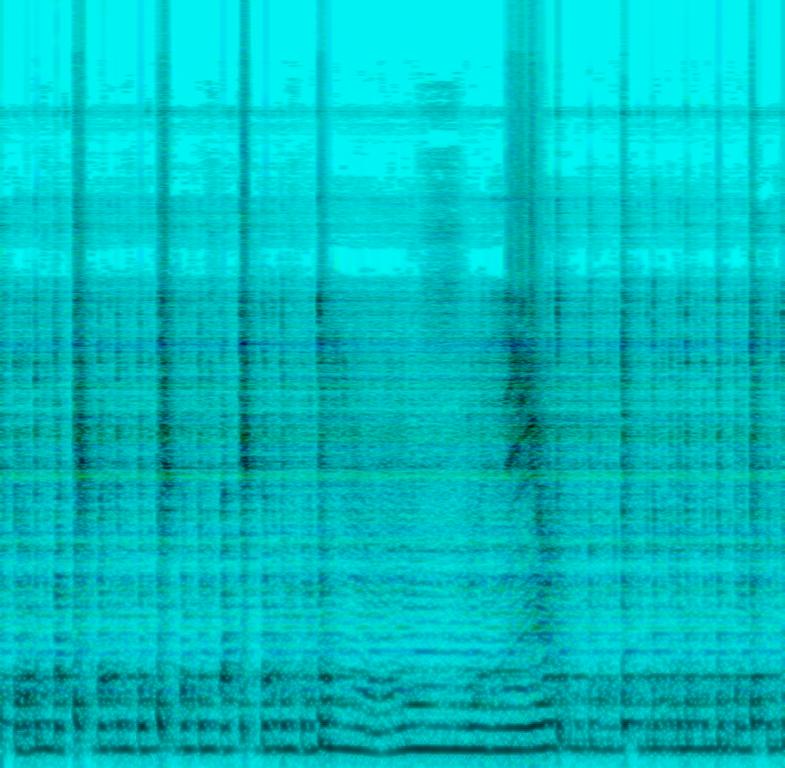
The low quality recording features a didgeridoo beatboxing and it sounds crushed, distorted, but energetic - sounds like it was recorded with a phone.